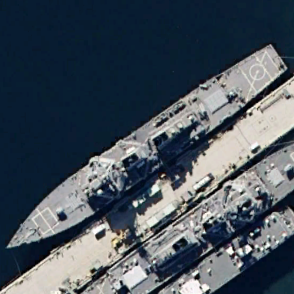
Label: destroyer